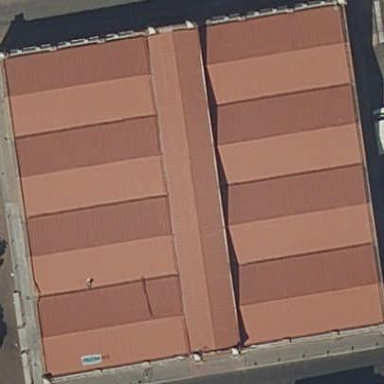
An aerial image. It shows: Retail building that serves as marketplace.